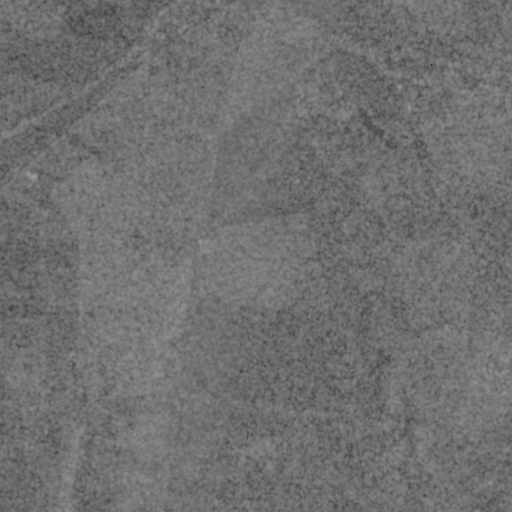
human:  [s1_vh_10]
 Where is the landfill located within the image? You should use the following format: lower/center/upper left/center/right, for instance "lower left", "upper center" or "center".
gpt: The landfill is located in the lower left of the image.
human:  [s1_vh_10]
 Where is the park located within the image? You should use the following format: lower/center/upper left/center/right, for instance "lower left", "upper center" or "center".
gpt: The park is located in the center left of the image.
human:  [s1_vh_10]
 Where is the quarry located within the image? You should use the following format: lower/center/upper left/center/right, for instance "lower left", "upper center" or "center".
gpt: The quarry is located in the lower left of the image.
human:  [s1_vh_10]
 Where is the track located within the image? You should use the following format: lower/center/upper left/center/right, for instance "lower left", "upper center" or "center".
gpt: The track is located in the center left of the image.
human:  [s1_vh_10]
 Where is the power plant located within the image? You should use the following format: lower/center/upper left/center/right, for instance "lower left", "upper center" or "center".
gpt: There is no power plant in the image.

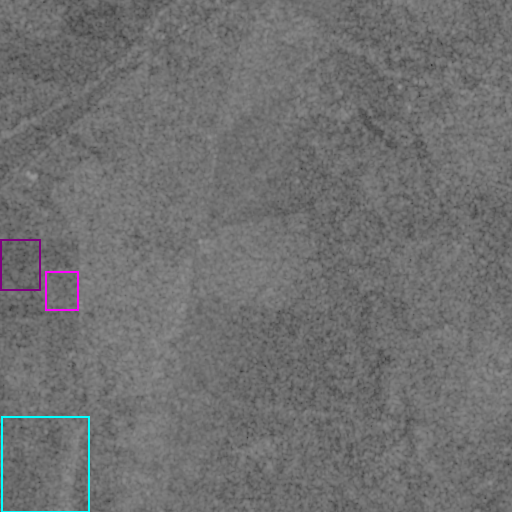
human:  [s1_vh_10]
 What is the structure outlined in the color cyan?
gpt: The structure outlined in cyan is a landfill.
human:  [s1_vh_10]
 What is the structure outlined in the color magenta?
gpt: The structure outlined in magenta is a park.
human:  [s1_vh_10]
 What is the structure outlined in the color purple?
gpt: The structure outlined in purple is a track.
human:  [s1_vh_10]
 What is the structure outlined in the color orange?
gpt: There is no orange outline.